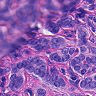
Metastatic tissue present: yes